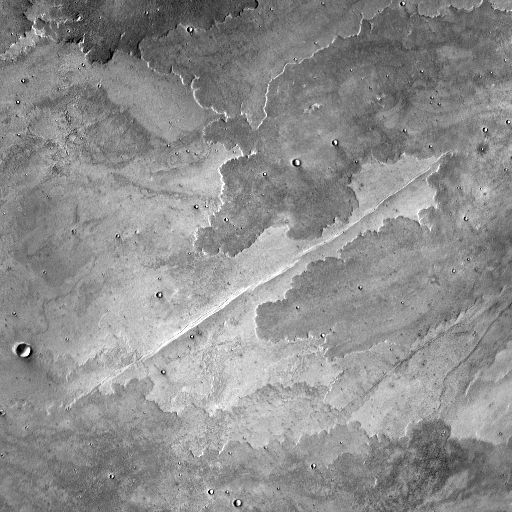
Crater classes present: Background, Other